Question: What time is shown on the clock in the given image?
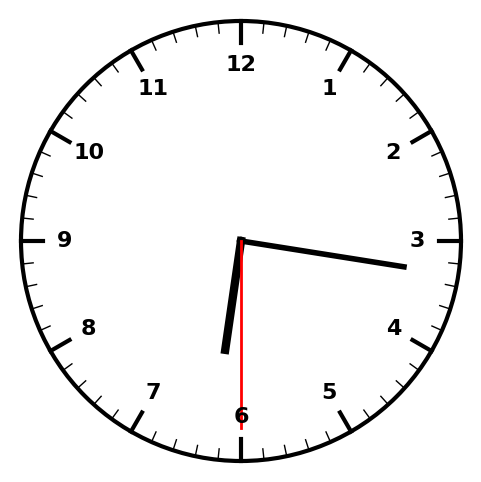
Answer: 06:16:30